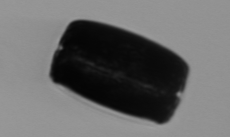
Label: Coscinodiscus